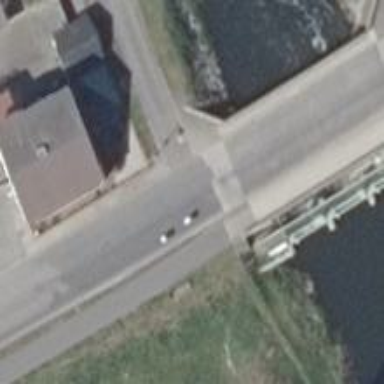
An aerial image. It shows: Secondary road with asphalt surface passing over bridge.